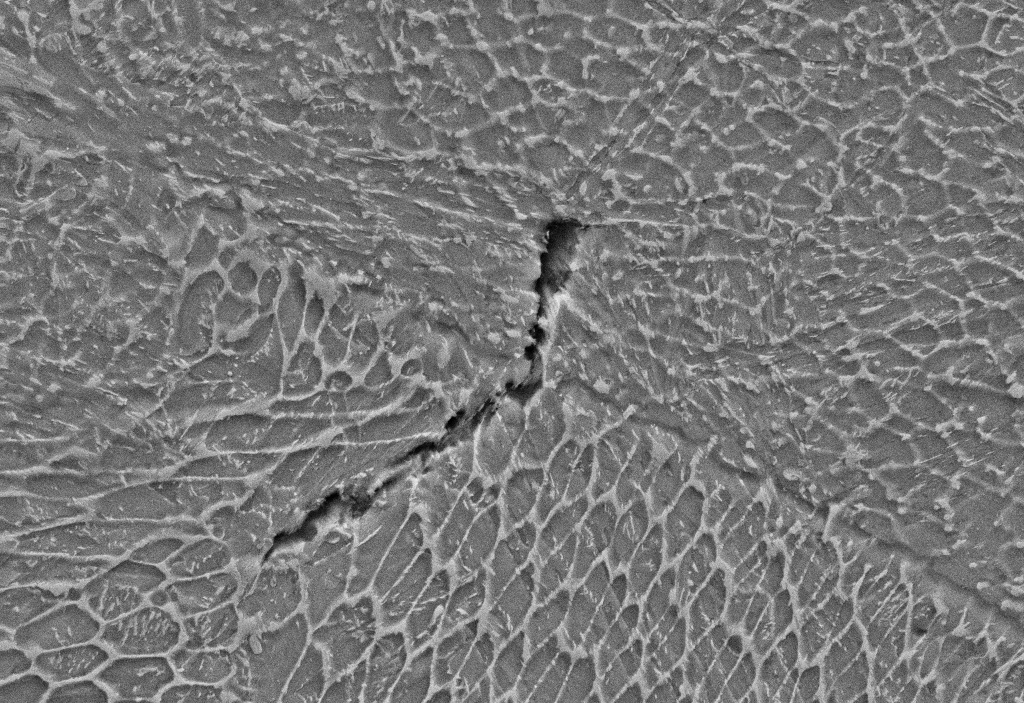
SEM micrograph, magnification: 10000x, scale bar: 3 µm
Phase areas (pixels) — Matrix: 310765; Austenite: 391955; Martensite/Austenite: 0; Precipitate: 7779; Defect: 9373; total: 719872